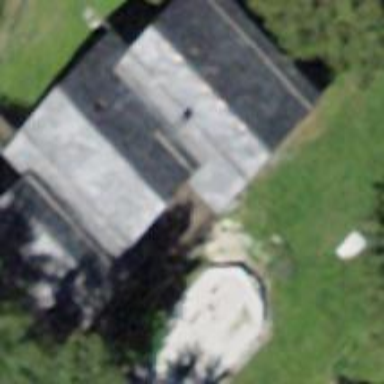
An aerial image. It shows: Detached building with gabled roof.